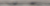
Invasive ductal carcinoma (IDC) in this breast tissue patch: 0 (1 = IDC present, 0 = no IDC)